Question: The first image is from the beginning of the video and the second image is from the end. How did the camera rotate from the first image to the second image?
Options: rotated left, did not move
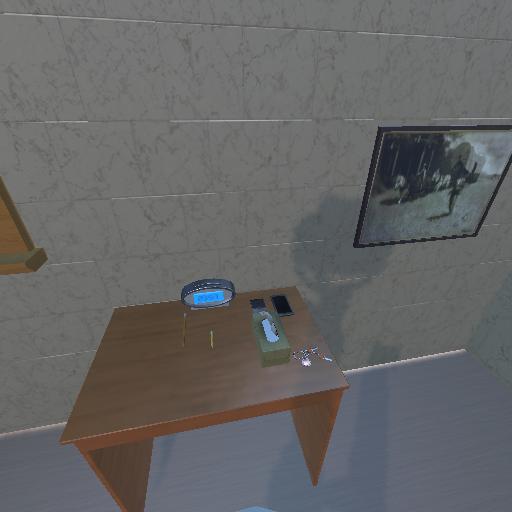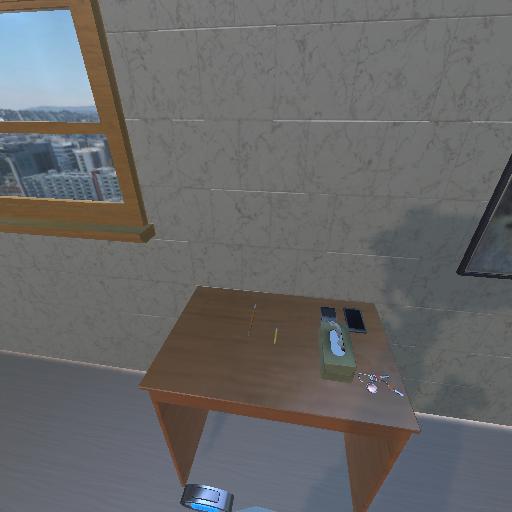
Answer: rotated left